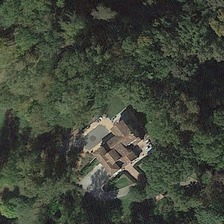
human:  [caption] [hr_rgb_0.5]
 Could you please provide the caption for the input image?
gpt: many green trees are around a building .

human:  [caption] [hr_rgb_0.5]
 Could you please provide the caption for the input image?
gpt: many green trees are around a building .

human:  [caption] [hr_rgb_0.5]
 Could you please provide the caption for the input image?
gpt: under the sun a large area of forest was exposed to the shadow .

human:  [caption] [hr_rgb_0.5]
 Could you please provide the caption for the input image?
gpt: in the middle there is a large villa and trail .

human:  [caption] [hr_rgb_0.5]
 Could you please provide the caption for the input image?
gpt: under the sun a large area of forest was exposed to the shadow .